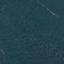
Land use / land cover class: Forest